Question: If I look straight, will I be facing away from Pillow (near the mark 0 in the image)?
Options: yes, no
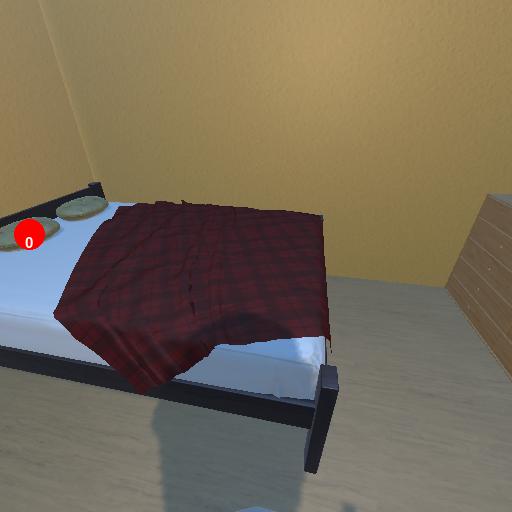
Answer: yes